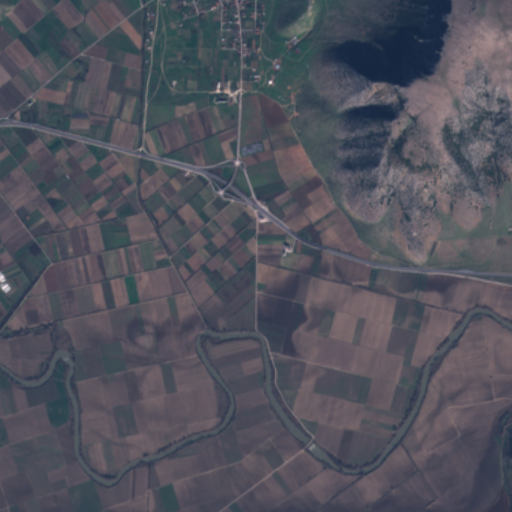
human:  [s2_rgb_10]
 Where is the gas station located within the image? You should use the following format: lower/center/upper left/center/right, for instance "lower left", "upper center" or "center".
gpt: The gas station is located in the center of the image.
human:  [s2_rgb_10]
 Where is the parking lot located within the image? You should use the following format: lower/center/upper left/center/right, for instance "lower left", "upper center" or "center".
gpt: The parking lot is located in the center right of the image.
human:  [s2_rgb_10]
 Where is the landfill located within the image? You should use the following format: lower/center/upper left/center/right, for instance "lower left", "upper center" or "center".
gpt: There is no landfill in the image.